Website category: university
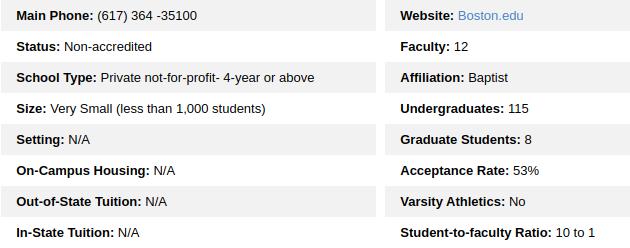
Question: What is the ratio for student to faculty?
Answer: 10 to 1

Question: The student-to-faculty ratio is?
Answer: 10 to 1